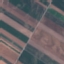
Land use / land cover: AnnualCrop